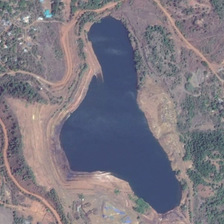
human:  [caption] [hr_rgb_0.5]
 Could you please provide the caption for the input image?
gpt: many sparse green trees and bareland are around an irregular pond .

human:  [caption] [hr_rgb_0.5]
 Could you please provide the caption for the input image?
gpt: many sparse green trees and bareland are around an irregular pond .

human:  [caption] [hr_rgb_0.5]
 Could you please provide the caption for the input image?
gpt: many sparse green trees and bareland are around an irregular pond .

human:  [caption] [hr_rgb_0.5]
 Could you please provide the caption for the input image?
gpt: many sparse green trees and bareland are around an irregular pond .

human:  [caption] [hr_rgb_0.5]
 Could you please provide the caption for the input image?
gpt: many sparse green trees and bareland are around an irregular pond .